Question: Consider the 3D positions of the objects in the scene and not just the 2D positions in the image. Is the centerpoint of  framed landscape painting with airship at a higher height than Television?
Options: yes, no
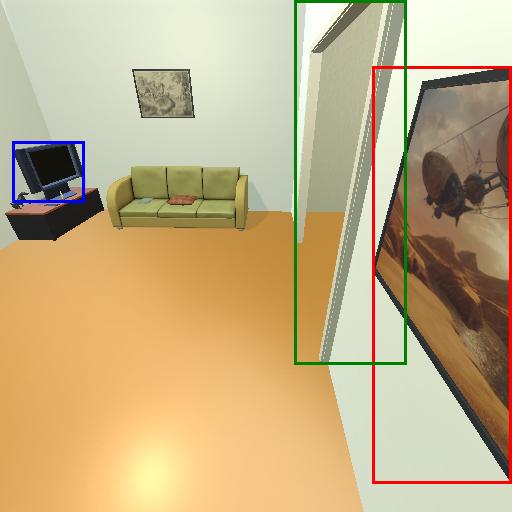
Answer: yes